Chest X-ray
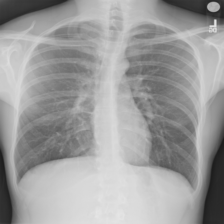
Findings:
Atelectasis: negative
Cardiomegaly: negative
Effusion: negative
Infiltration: negative
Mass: negative
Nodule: negative
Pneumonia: negative
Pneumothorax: negative
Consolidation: negative
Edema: negative
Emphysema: negative
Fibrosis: negative
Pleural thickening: negative
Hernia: negative